八年级 · 组合几何学
如图, 点 $E, F$ 在 $B C$ 上, $B E=C F, A B=D C, \angle B=\angle C$, 求证: $A F=D E$.

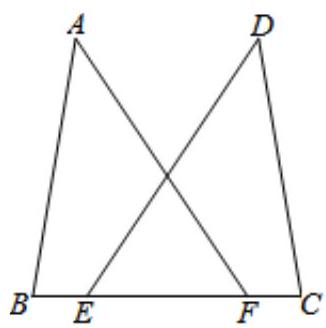
答案: 证明: $\because B E=C F$,

$\therefore B E+E F=C F+E F$, 即 $B F=C E$,

在 $\triangle A B F$ 和 $\triangle D C E$ 中,
$\left\{\begin{array}{l}A B=D C \\ \angle B=\angle C, \\ B F=C E\end{array}\right.$

$\therefore \triangle A B F \cong \triangle D C E(\mathrm{SAS})$

$\therefore A F=D E$.